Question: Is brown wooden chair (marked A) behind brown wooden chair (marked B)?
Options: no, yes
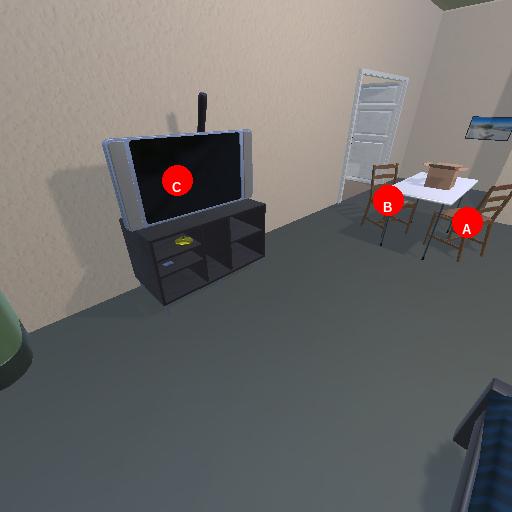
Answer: no